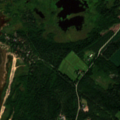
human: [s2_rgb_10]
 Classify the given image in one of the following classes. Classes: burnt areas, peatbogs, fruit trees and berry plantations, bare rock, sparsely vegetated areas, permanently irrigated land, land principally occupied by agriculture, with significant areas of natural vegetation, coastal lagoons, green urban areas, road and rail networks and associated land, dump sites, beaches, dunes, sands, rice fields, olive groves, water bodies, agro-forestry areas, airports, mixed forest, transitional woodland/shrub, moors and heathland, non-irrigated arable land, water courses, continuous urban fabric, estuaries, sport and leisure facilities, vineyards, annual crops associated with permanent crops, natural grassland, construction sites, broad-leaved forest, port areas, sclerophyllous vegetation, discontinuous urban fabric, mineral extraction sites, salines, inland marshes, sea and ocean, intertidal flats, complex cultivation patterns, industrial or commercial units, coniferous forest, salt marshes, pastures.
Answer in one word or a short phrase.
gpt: non-irrigated arable land, land principally occupied by agriculture, with significant areas of natural vegetation, broad-leaved forest, coniferous forest, sea and ocean